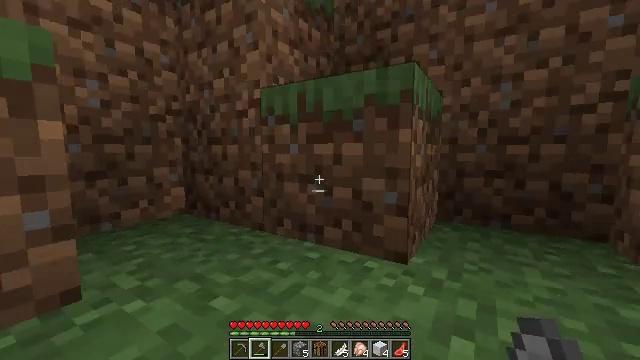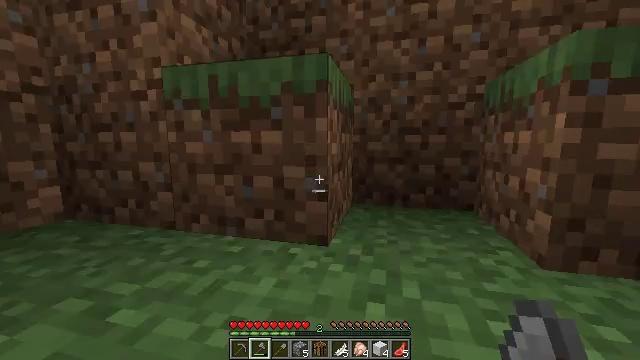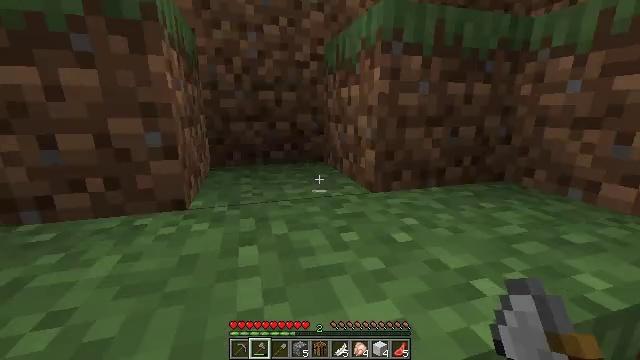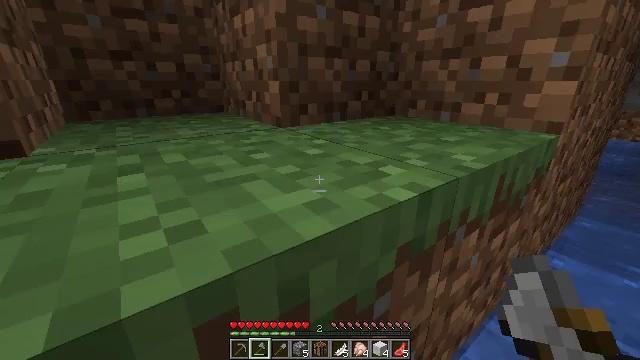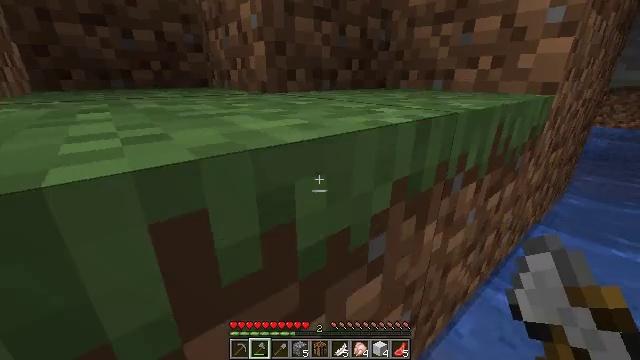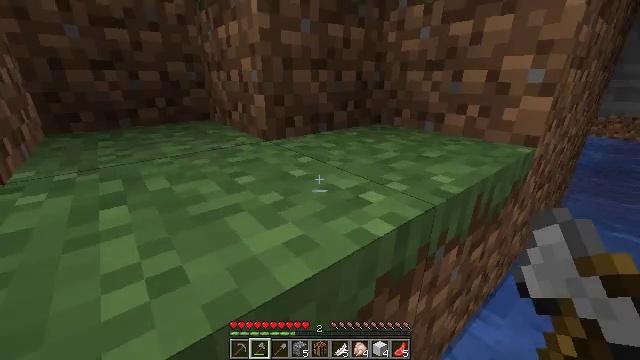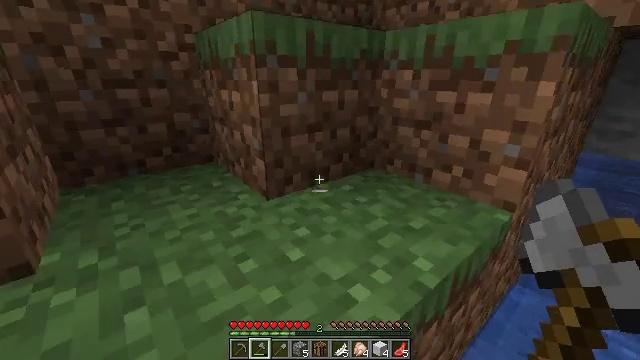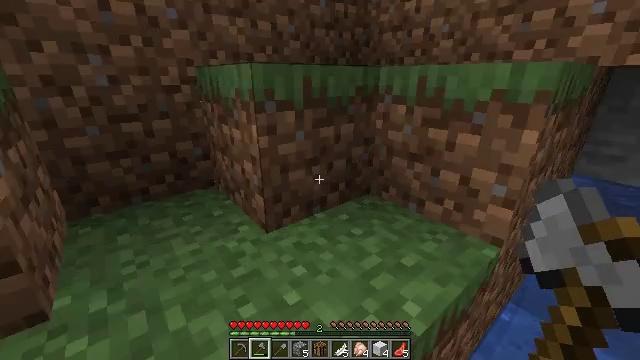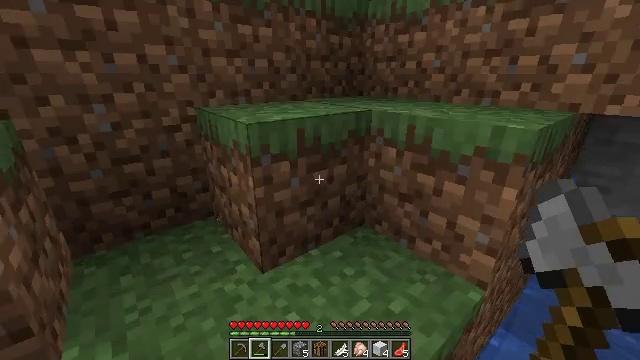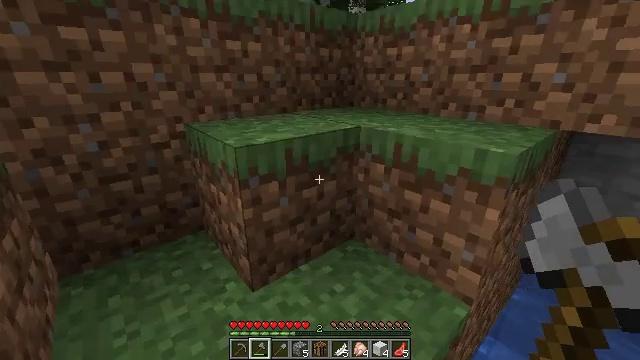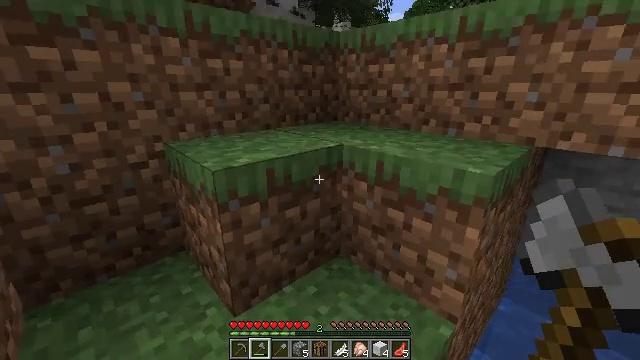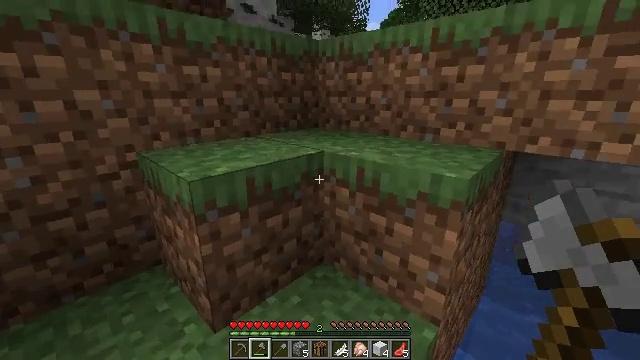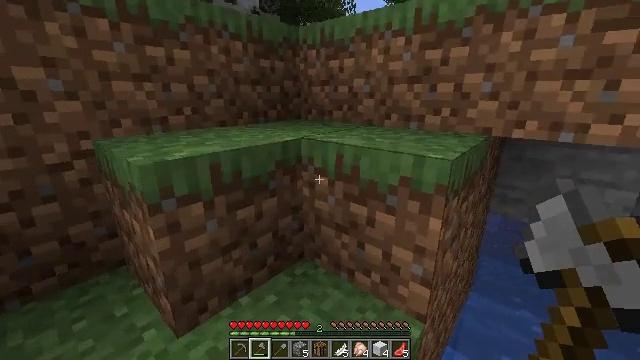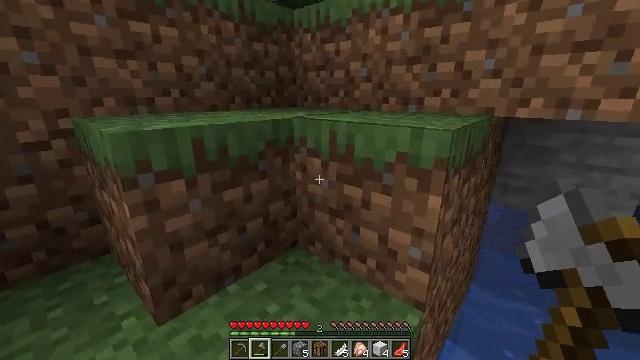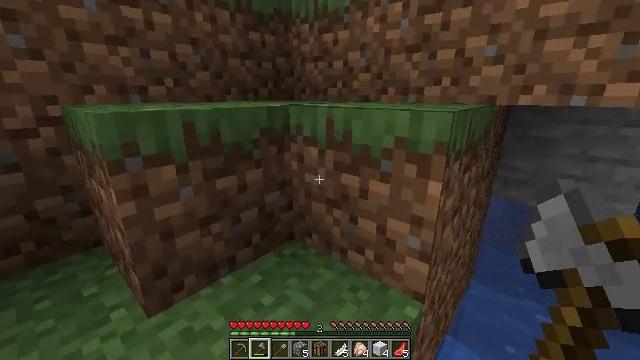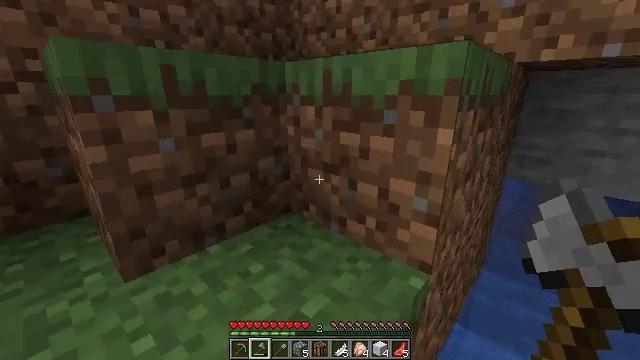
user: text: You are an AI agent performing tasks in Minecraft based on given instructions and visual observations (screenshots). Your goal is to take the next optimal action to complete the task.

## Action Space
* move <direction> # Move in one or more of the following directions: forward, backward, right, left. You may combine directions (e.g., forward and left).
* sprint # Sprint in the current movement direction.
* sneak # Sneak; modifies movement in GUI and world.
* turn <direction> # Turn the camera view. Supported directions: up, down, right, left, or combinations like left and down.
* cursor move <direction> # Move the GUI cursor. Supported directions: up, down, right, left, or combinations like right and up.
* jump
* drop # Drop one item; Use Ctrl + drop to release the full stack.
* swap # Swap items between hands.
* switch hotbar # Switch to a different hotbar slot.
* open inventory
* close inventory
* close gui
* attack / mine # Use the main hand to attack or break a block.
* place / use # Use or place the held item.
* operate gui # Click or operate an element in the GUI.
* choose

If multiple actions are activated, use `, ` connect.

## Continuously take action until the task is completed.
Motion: motion action
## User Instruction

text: Gather grass block for landscaping.
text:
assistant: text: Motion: turn right and down
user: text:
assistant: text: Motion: turn right and down
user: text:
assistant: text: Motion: turn right and down, jump
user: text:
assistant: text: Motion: move forward, turn right and down, jump
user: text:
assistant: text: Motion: move forward, jump
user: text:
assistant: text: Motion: move forward, jump
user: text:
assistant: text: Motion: move forward, jump
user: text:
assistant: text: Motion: move forward
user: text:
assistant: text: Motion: move forward, turn right
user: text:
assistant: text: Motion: move forward, turn right and up
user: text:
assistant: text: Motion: move forward, turn right and up
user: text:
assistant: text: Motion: move forward, turn right
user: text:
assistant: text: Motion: move forward, jump
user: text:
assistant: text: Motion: move forward, jump
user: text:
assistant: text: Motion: move forward, turn left, jump
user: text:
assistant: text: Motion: move forward, turn left, jump
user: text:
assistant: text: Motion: move forward, turn left, jump
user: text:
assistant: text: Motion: move forward, turn left, jump
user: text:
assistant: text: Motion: move forward, turn left and up
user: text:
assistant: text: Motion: move forward, turn left
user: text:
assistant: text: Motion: move forward, turn left
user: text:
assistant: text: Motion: move forward, turn left, jump
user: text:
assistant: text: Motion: move forward, turn left, jump
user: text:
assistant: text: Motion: move forward, turn left, jump
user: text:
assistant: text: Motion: move forward, turn up
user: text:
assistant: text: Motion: move forward
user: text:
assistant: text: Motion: move forward, turn right and up, jump
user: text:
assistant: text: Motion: move forward, turn right, jump
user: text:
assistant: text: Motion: move forward, turn right, jump
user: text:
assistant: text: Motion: move forward